【题型】填空题　【知识点】解析几何　【难度】easy
(2020·上海) 已知椭圆 \( C:\frac{x^2}{4}+\frac{y^2}{3}=1 \) 的右焦点为 \( F \)，直线 \( l \) 经过椭圆右焦点 \( F \)，交椭圆 \( C \) 于 \( P \)、\( Q \) 两点（点 \( P \) 在第二象限），若点 \( Q \) 关于 \( x \) 轴对称称为点 \( Q' \)，且满足 \( PQ \perp FQ' \)，求直线 \( l \) 的方程是 \underline{\( x + y - 1 = 0 \)}。
【解答】
\noindent \textbf{【分析】}
求出椭圆的右焦点坐标，利用已知条件求出直线的斜率，然后求解直线方程。

\vspace{1em}

\noindent \textbf{【解答】}
解：椭圆 \( C:\frac{x^2}{4}+\frac{y^2}{3}=1 \) 的右焦点为 \( F(1,0) \)，

直线 \( l \) 经过椭圆右焦点 \( F \)，交椭圆 \( C \) 于 \( P \)、\( Q \) 两点（点 \( P \) 在第二象限），

若点 \( Q \) 关于 \( x \) 轴对称称为点 \( Q' \)，且满足 \( PQ \perp FQ' \)，

可知直线 \( l \) 的斜率为 \( -1 \)，所以直线 \( l \) 的方程是：\( y = -(x - 1) \)，

即 \( x + y - 1 = 0 \)。

故答案为：\( x + y - 1 = 0 \)。

\vspace{1em}

\noindent \textbf{【点评】}
本题考查椭圆的简单性质的应用，直线与直线的对称关系的应用，直线方程的求法，是基本知识的考查。

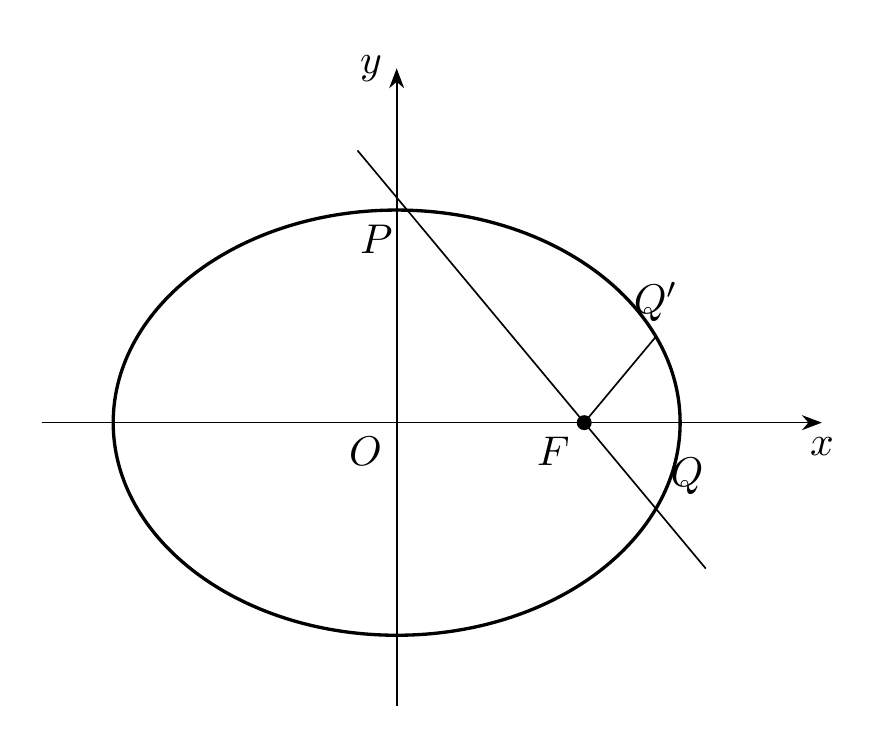